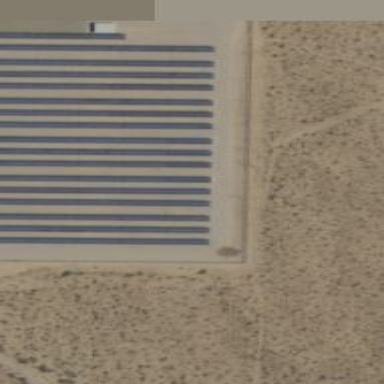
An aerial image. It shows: Solar photovoltaic panel generator.